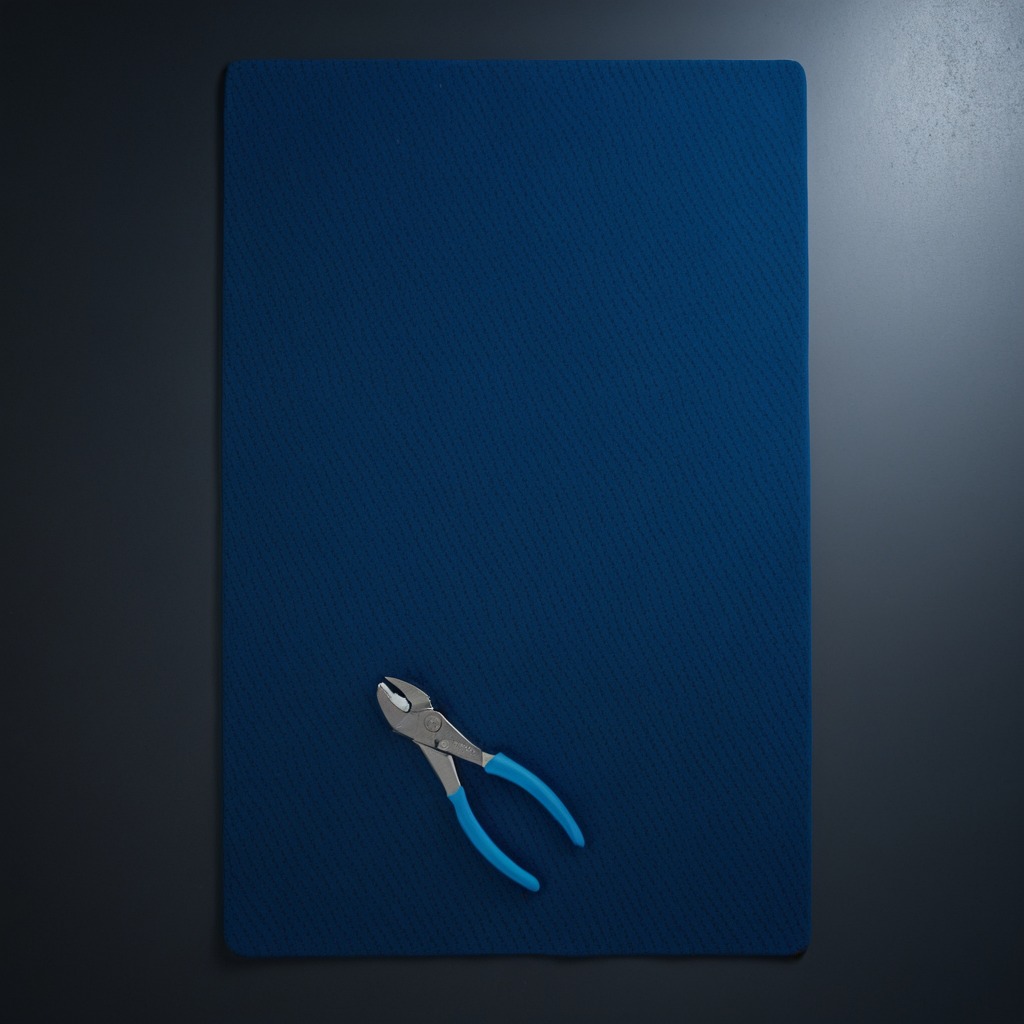
A plier lies on the tabletop.